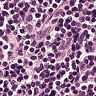
Metastatic tissue present: no